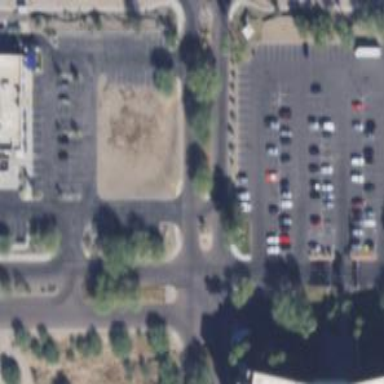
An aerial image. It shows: Parking area with surface.